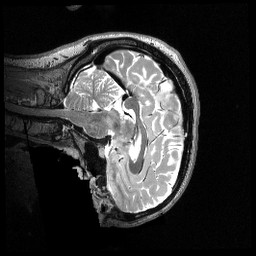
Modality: T2w
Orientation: sagittal
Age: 19
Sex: female
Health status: healthy
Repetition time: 3.2 s
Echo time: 0.563 s